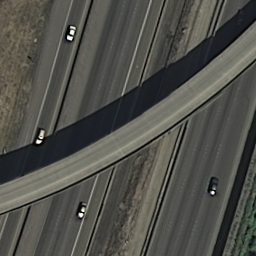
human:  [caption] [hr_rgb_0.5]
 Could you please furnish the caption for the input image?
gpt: An overpass with a road go across another roads diagonally .

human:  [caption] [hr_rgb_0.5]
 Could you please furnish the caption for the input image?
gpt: An overpass with a road go across another roads diagonally with some plants surounded .

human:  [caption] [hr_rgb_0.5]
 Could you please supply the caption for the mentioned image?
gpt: An overpass with a road go across another roads diagonally with some cars on the roads .

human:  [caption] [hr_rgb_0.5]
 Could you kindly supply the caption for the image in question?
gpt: A road go across another roads diagonally with some cars on the roads .

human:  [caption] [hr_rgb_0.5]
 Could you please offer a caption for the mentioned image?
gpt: A road go across another roads with some plants surounded .